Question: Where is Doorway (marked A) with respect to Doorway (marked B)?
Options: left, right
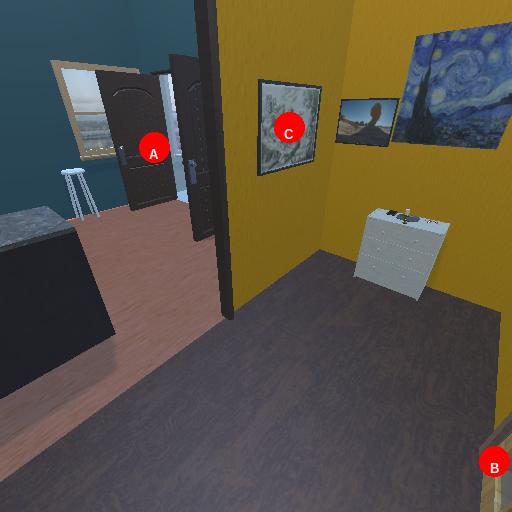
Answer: left